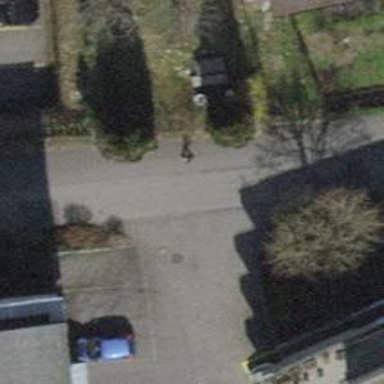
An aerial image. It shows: Residential road with asphalt surface and no sidewalk.